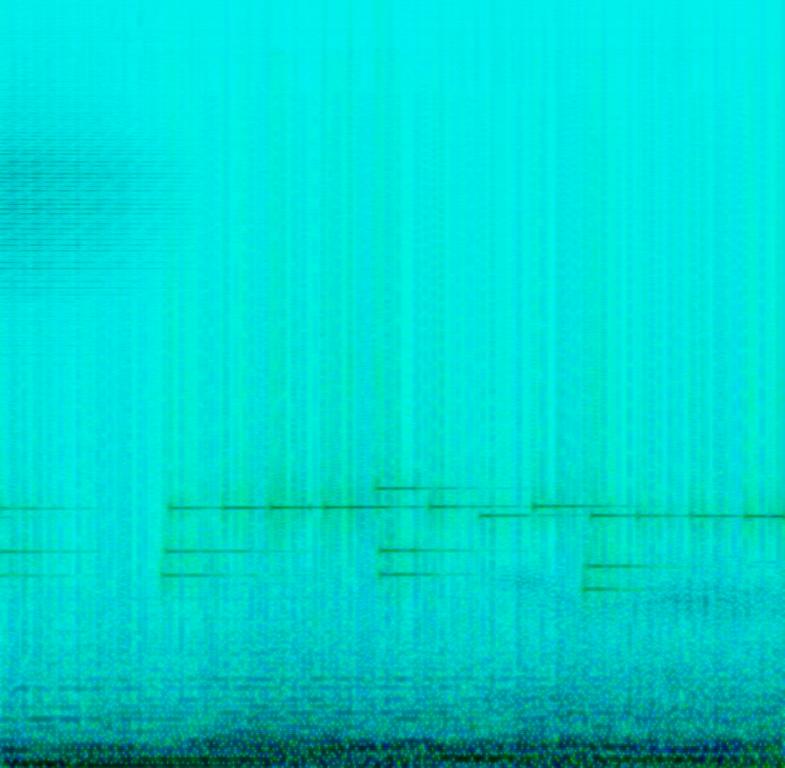
The low quality recording features a creepy music box melody followed by high pitched buzz, wide distorted low tone sounds and some growling noises. It sounds dark, suspenseful and intense - it almost feels like listening to a horror film.